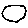
Label: circle